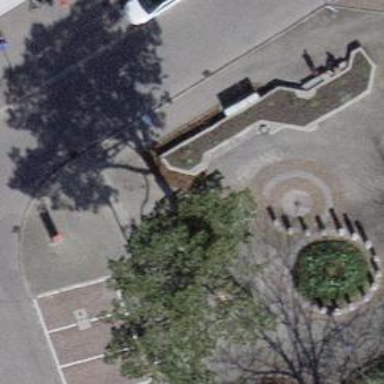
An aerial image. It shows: Brown bench in the vicinity.